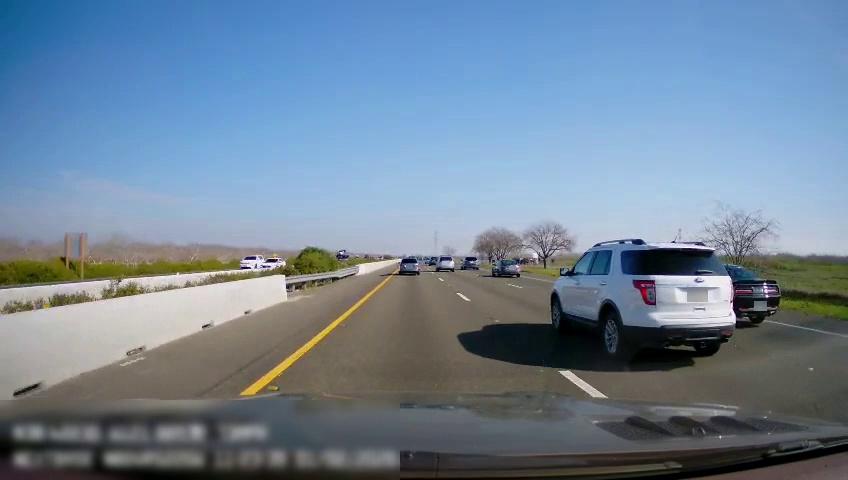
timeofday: Day
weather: Sunny
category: Drivable Space
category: Vehicles | Car
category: Vehicles | SUV
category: Vehicles | Car
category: Vehicles | Car
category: Vehicles | SUV
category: Vehicles | SUV
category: Vehicles | SUV
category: Vehicles | SUV
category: Vehicles | SUV
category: Lanes | Current Lane
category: Lanes | Current Lane
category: Lanes | Alternate Lane
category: Lanes | Alternate Lane